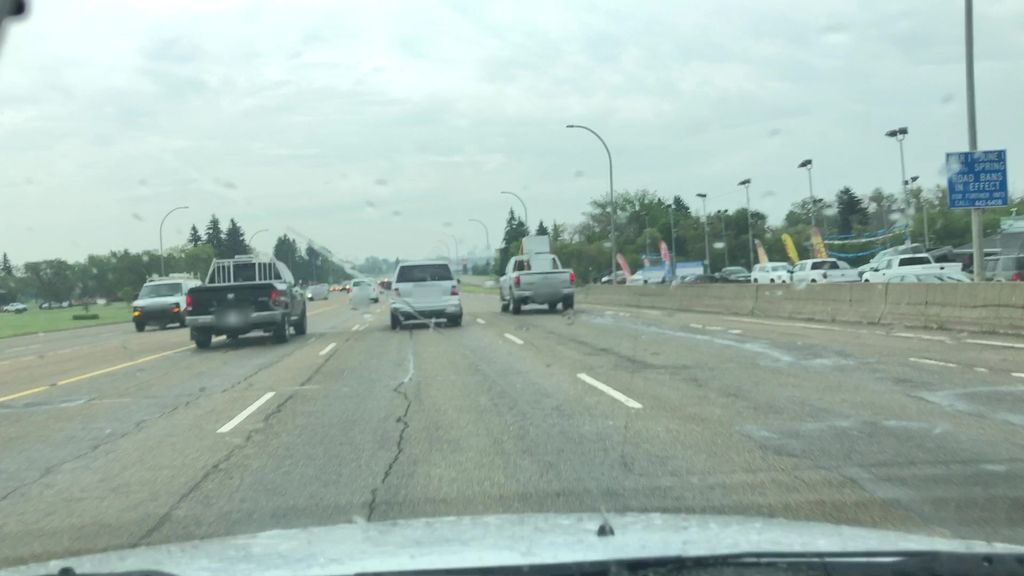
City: edmonton